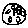
Label: moon